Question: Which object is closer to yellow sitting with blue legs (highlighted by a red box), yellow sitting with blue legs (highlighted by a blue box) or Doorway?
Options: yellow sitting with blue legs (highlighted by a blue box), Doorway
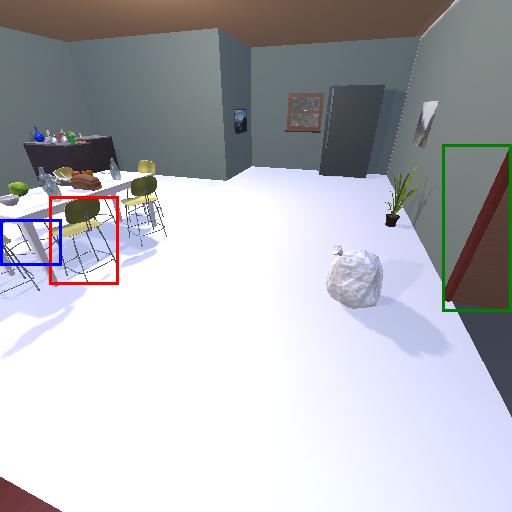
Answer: yellow sitting with blue legs (highlighted by a blue box)